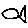
Label: fish